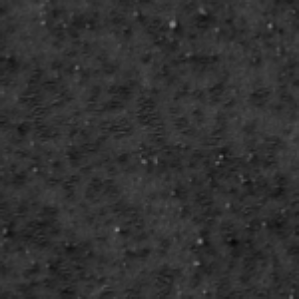
Label: frost